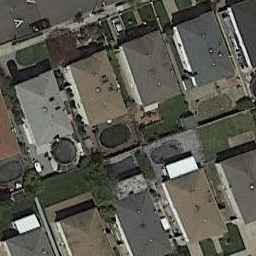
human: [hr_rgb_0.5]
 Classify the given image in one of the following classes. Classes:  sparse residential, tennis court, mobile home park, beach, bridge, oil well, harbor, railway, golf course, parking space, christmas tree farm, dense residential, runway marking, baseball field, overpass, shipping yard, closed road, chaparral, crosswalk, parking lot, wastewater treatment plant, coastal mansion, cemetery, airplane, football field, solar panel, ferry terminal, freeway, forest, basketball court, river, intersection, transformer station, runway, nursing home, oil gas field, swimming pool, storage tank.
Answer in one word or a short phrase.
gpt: dense residential